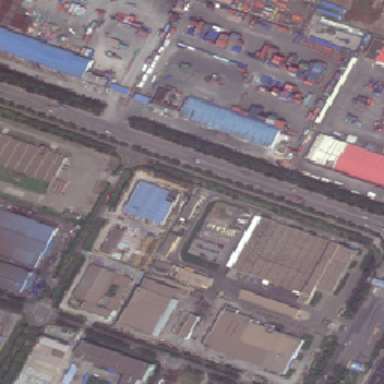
Many industrial zones along the lake .